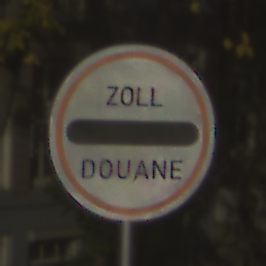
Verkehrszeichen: Zollstelle
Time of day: SunriseSunset
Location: Outdoor (Urban)
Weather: PartlyCloudy
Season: Autumn
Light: Natural